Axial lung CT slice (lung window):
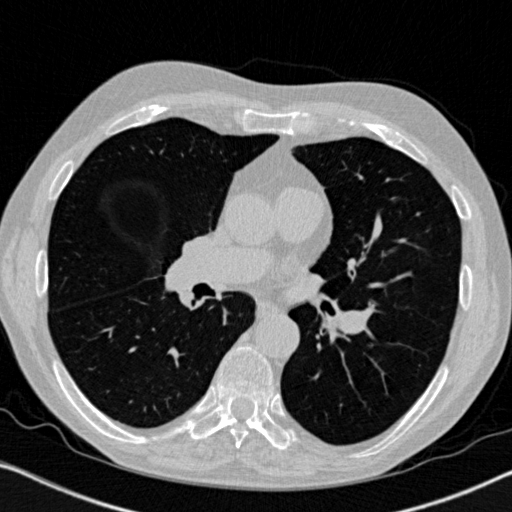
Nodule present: no